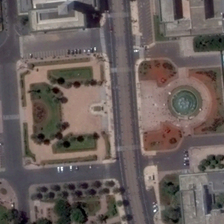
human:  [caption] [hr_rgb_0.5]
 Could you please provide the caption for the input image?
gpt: several buildings are near a square .

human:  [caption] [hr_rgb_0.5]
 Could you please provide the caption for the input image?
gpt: several buildings are near a square .

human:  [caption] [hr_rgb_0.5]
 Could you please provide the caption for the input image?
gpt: several buildings are near a square .

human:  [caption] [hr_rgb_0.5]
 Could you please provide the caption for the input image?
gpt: several buildings are near a square .

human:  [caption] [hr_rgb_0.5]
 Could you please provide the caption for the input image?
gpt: several buildings are near a square .